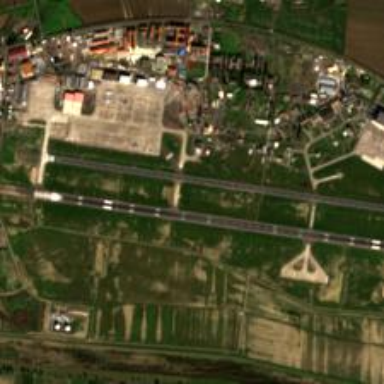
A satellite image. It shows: Military airfield located within aerodrome.